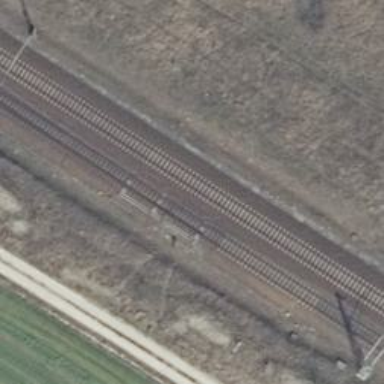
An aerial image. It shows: Railway switch with the turnout side on the right.